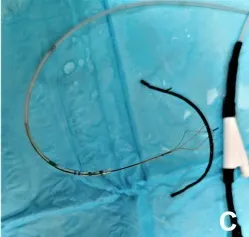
The stent was successfully retrieved by the through-the-sphincterotome-basket technique.
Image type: radiology (x_ray)